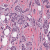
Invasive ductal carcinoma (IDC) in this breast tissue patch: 1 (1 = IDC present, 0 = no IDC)